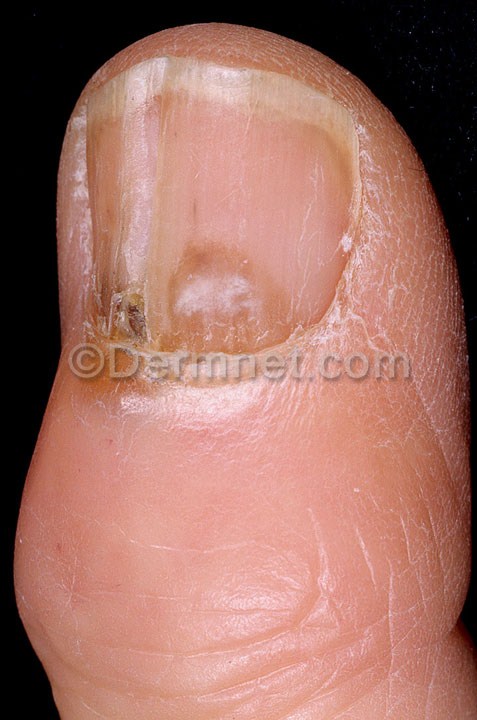
Disease: Nail Fungus and other Nail Disease